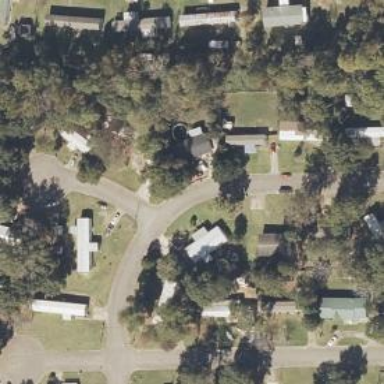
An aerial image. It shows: Residential road.